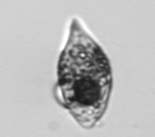
Label: Amphidinium